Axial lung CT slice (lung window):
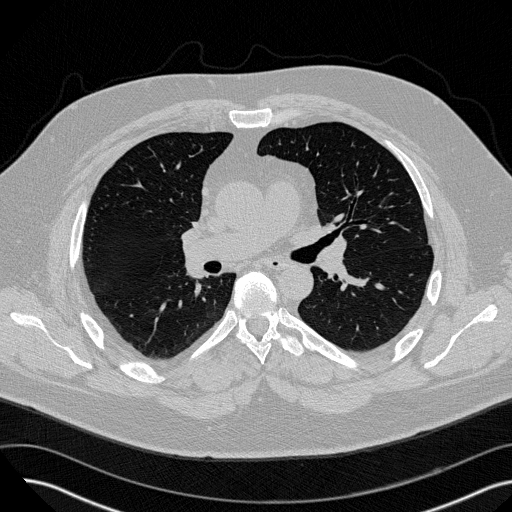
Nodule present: no